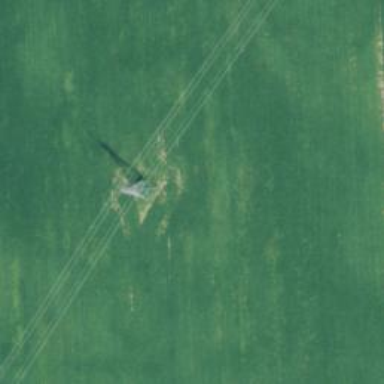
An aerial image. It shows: Lattice structure tower.